Question: i'm doing a query like this one and it takes 6 seconds to complete :
'''
select *
from ( select aaa."ID"
from "aaa"
where aaa."DELETED" is null
order by aaa."CREATED" desc )
where rownum <= 15;
'''
I've got about 1.6 million records in my table and I've tried adding a separate index to deleted column and to the created column, I tried adding an index containing both created and deleted colunms and I've tried to create the same index in different order. Nothing seems to help. What can I do to speed this up?
I can't much change the query cause it's generated by hibernate
Edit:
even without 'aaa."DELETED" is null' the query is running very slow.
Edit 2:

Edit 3:
adding my index definition. i honestly don't know what most of these numbers mean, i'm using sqldeveloper for creating indexes. Didn't even know there's so much configuration options for each index, i'll now look into the documentation.
'''
CREATE INDEX "aaa"."aaa_CREATED_ASC" ON "aaa"."aaa"
(
"CREATED"
)
PCTFREE 10 INITRANS 2 MAXTRANS 255 STORAGE
(
INITIAL 65536 NEXT <PHONE> MINEXTENTS 1 MAXEXTENTS <PHONE> PCTINCREASE 0 FREELISTS 1 FREELIST GROUPS 1 BUFFER_POOL DEFAULT
)
TABLESPACE "SYSTEM" ;
CREATE INDEX "aaa"."aaa_CREATED_DESC" ON "aaa"."aaa"
(
"CREATED" DESC
)
PCTFREE 10 INITRANS 2 MAXTRANS 255 STORAGE
(
INITIAL 65536 NEXT <PHONE> MINEXTENTS 1 MAXEXTENTS <PHONE> PCTINCREASE 0 FREELISTS 1 FREELIST GROUPS 1 BUFFER_POOL DEFAULT
)
TABLESPACE "SYSTEM" ;
'''
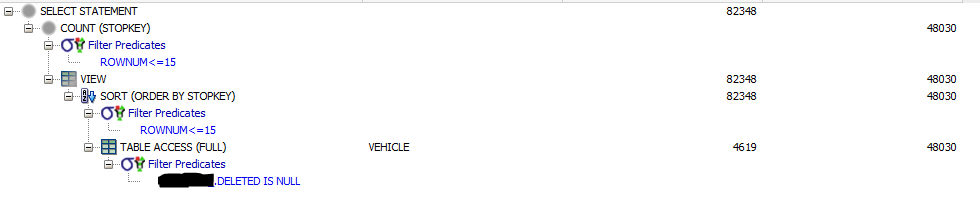
Answer: You need to understand how Oracle accesses records in the database. A index read is one action, a table read is another action. So to retrieve one indexed record from a table is a minimum of two reads.
Your query uses three pieces of information:
- - -
Oracle doesn't index NULL values, so a single column index on 'DELETED' won't help you. That's a full table scan, and no better than no index at all.
An index on 'CREATED' on its own is better because the access path will become:
'''
INDEX FULL SCAN DESCENDING
'''
That is, it starts are the most recent dates in trhe index and works backwards. However, the query will still need to read the table to find the ID and the DELETED values. That may be a lot of table reads, depending on how often DELETED is null.
Now, a compound index on '(CREATED, DELETED)' should be more useful, because Oracle will now index the NULLs in the 'DELETED' column. Oracle can use the index to ensure it only looks up table records to get the 'ID' values. That will be fifteen table reads.
Finally, you could build a compound index on '(CREATED, DELETED, ID)' and service the entire query from the index. That is the speediest option yet.
Then you just have to decide whether performance benefits justify the overhead of maintaining the index. For what it's worth, the cost of maintaining a compound index adds a small fraction to the cost of maintining a single column index.
---
Incidentally, horrible queries like this are one reason why it is a bad idea to use logical deletion. Physically delete your records, and use journally tables to retrieve the historical state of your table when you need it.